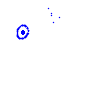
Particle: pion